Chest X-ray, PA view. Patient: 46 years old, sex F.
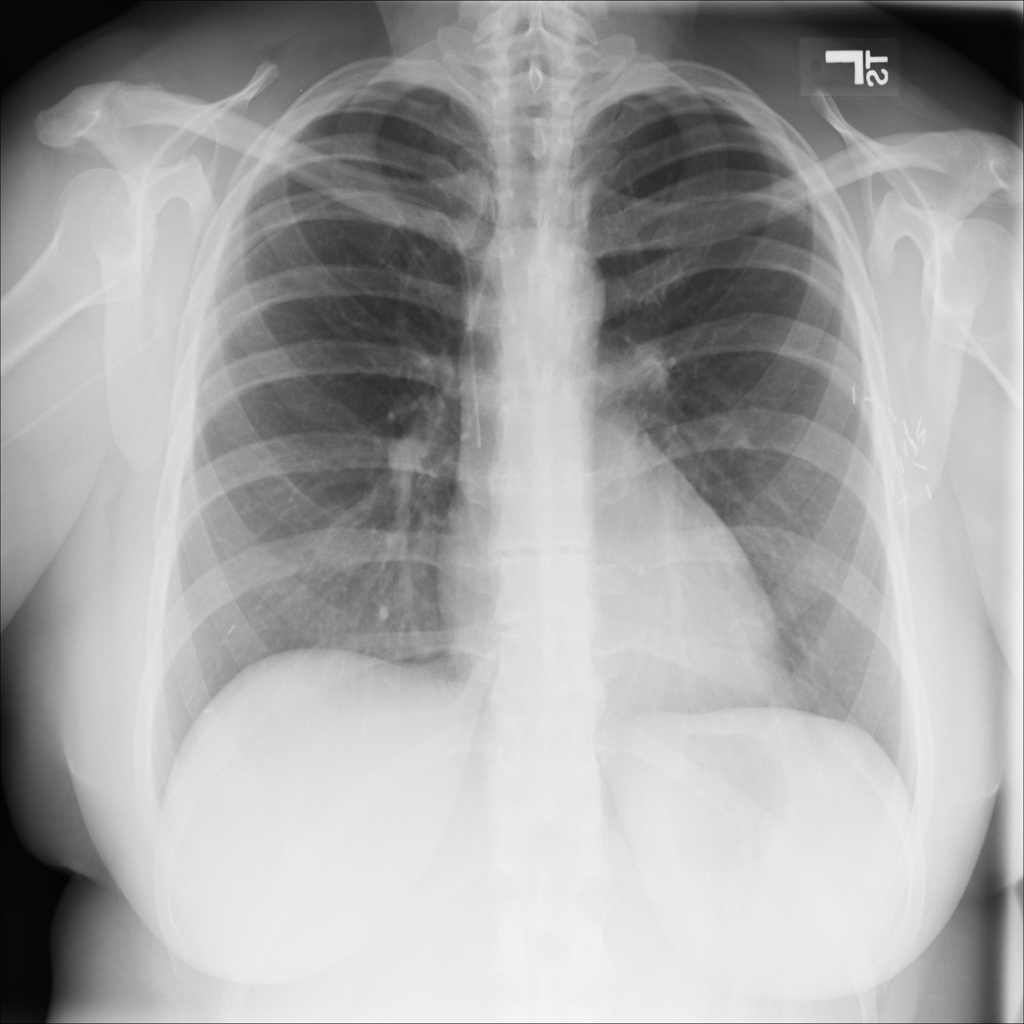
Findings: No Finding